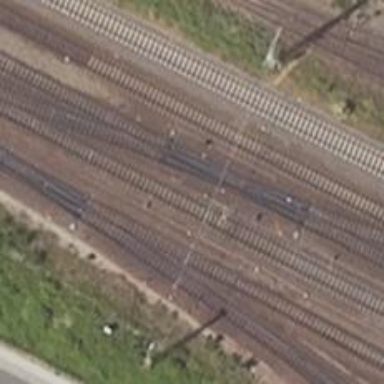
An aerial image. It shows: Railway yard in service.